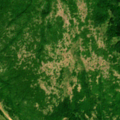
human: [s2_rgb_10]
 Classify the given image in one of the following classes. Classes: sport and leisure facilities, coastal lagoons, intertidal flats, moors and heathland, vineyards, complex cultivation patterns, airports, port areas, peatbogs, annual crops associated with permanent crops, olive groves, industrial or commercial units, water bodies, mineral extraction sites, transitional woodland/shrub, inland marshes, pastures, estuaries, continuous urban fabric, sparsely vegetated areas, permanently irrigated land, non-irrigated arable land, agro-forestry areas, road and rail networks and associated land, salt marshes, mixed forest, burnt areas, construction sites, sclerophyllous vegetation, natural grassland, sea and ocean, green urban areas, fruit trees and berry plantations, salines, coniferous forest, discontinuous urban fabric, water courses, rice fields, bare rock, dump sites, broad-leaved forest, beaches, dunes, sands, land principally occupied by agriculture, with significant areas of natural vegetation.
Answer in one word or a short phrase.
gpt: pastures, broad-leaved forest, natural grassland, transitional woodland/shrub